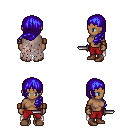
a pixel art fantasy rpg character, female body template, human, dark skin, gray tattered cape, red pants, blue left-swept hairstyle, leather bracers, brown shoes, dagger, four views (front, back, left, right), 2x2 character sprite sheet, small pixel art, hard edges, no anti-aliasing